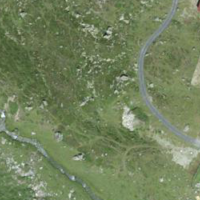
EUNIS habitat code: 26
Species observed at this site:
Montifringilla nivalis